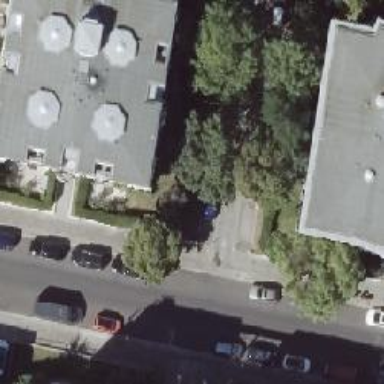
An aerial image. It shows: Apartment building with flat roof.